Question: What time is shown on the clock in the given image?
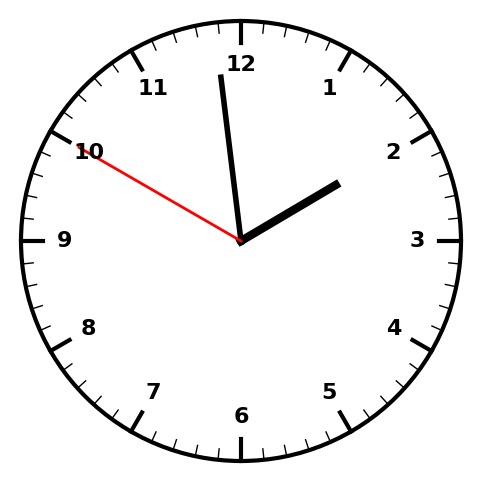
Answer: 01:58:50